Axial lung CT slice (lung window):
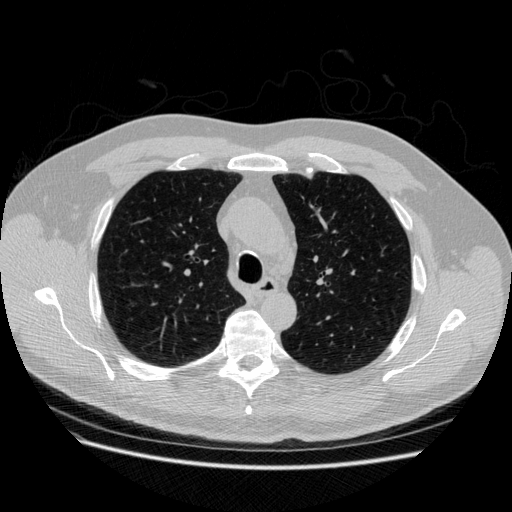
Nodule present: no